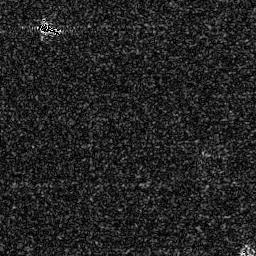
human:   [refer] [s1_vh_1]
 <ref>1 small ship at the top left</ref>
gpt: <box>[[13, 7, 23, 14, 0]]</box>